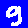
Digit: 9